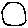
Label: circle